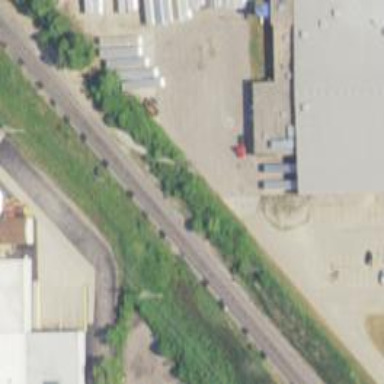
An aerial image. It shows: Disused railway spur line.